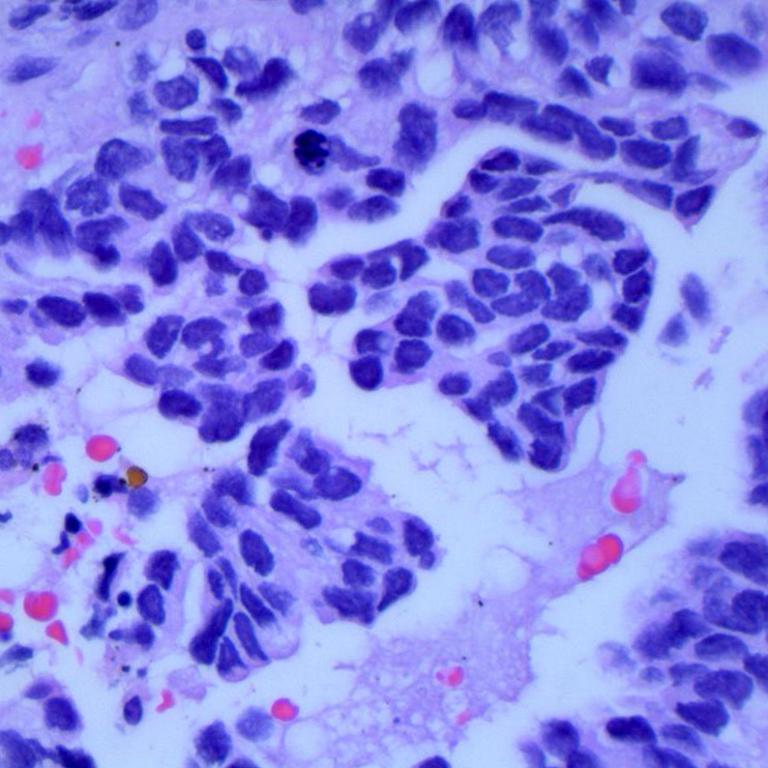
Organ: lung
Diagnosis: adenocarcinomas